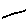
Label: line